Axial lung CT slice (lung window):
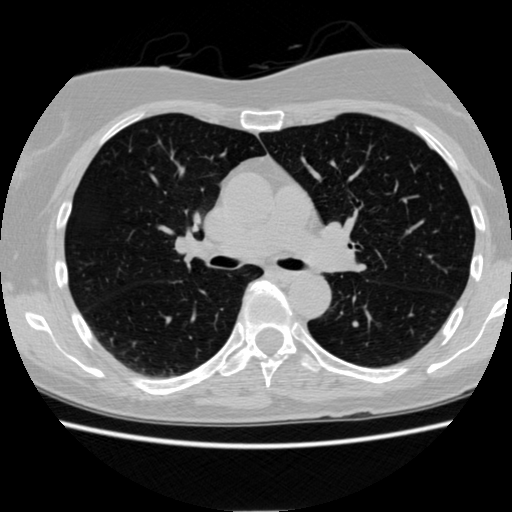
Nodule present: no